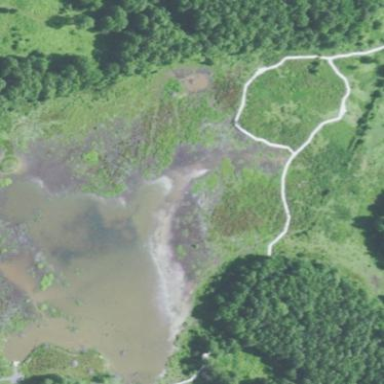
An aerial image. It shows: Marshy wetland area.